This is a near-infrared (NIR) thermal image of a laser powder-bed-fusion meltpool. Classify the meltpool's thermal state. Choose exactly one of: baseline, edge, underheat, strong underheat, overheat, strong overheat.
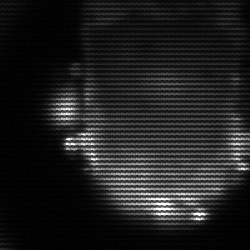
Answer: baseline